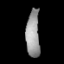
Tissue: lung
Cell type: Endothelial cells
Senescence score: 0.5445
Nuclear area (px): 623
Mean DAPI intensity: 154.769